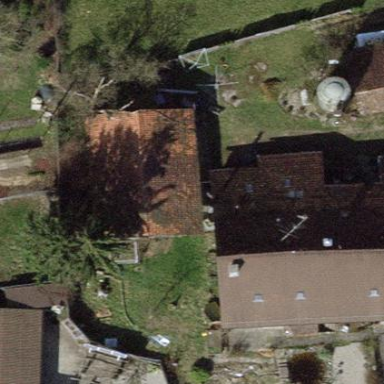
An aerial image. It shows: Shed building.